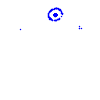
Particle: electron